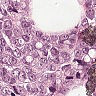
Metastatic tissue present: yes